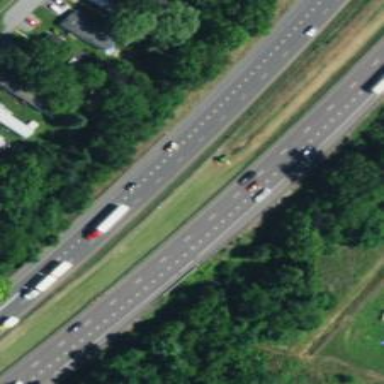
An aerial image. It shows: Motorway junction.